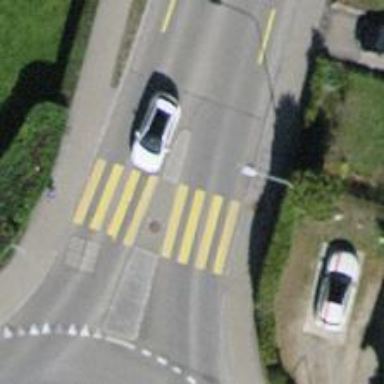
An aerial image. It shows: Uncontrolled zebra crossing on the road.